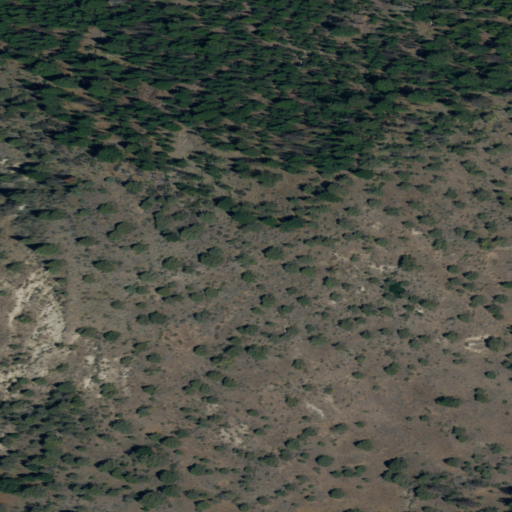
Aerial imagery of mountain in California named Allen Butte containing grassland, shrub, and evergreen forest